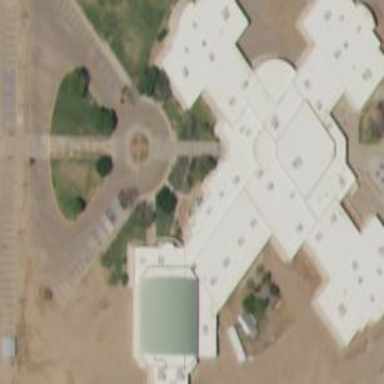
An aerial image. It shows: School building.